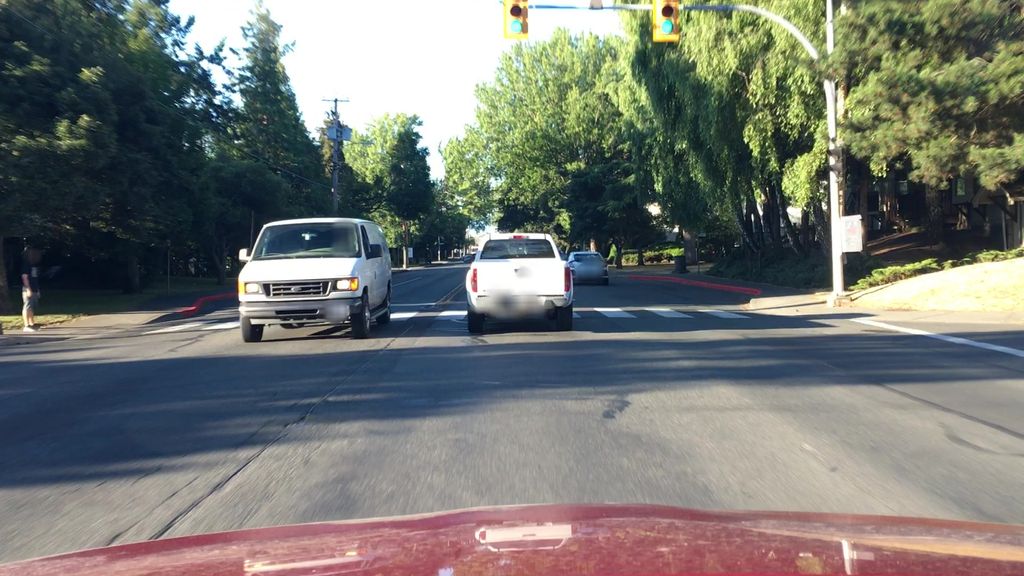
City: victoria